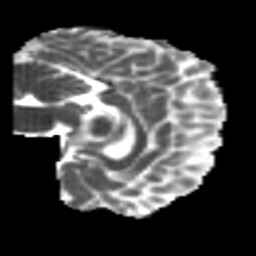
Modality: MD
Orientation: sagittal
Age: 24
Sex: male
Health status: healthy
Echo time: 0.074 s